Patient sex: M
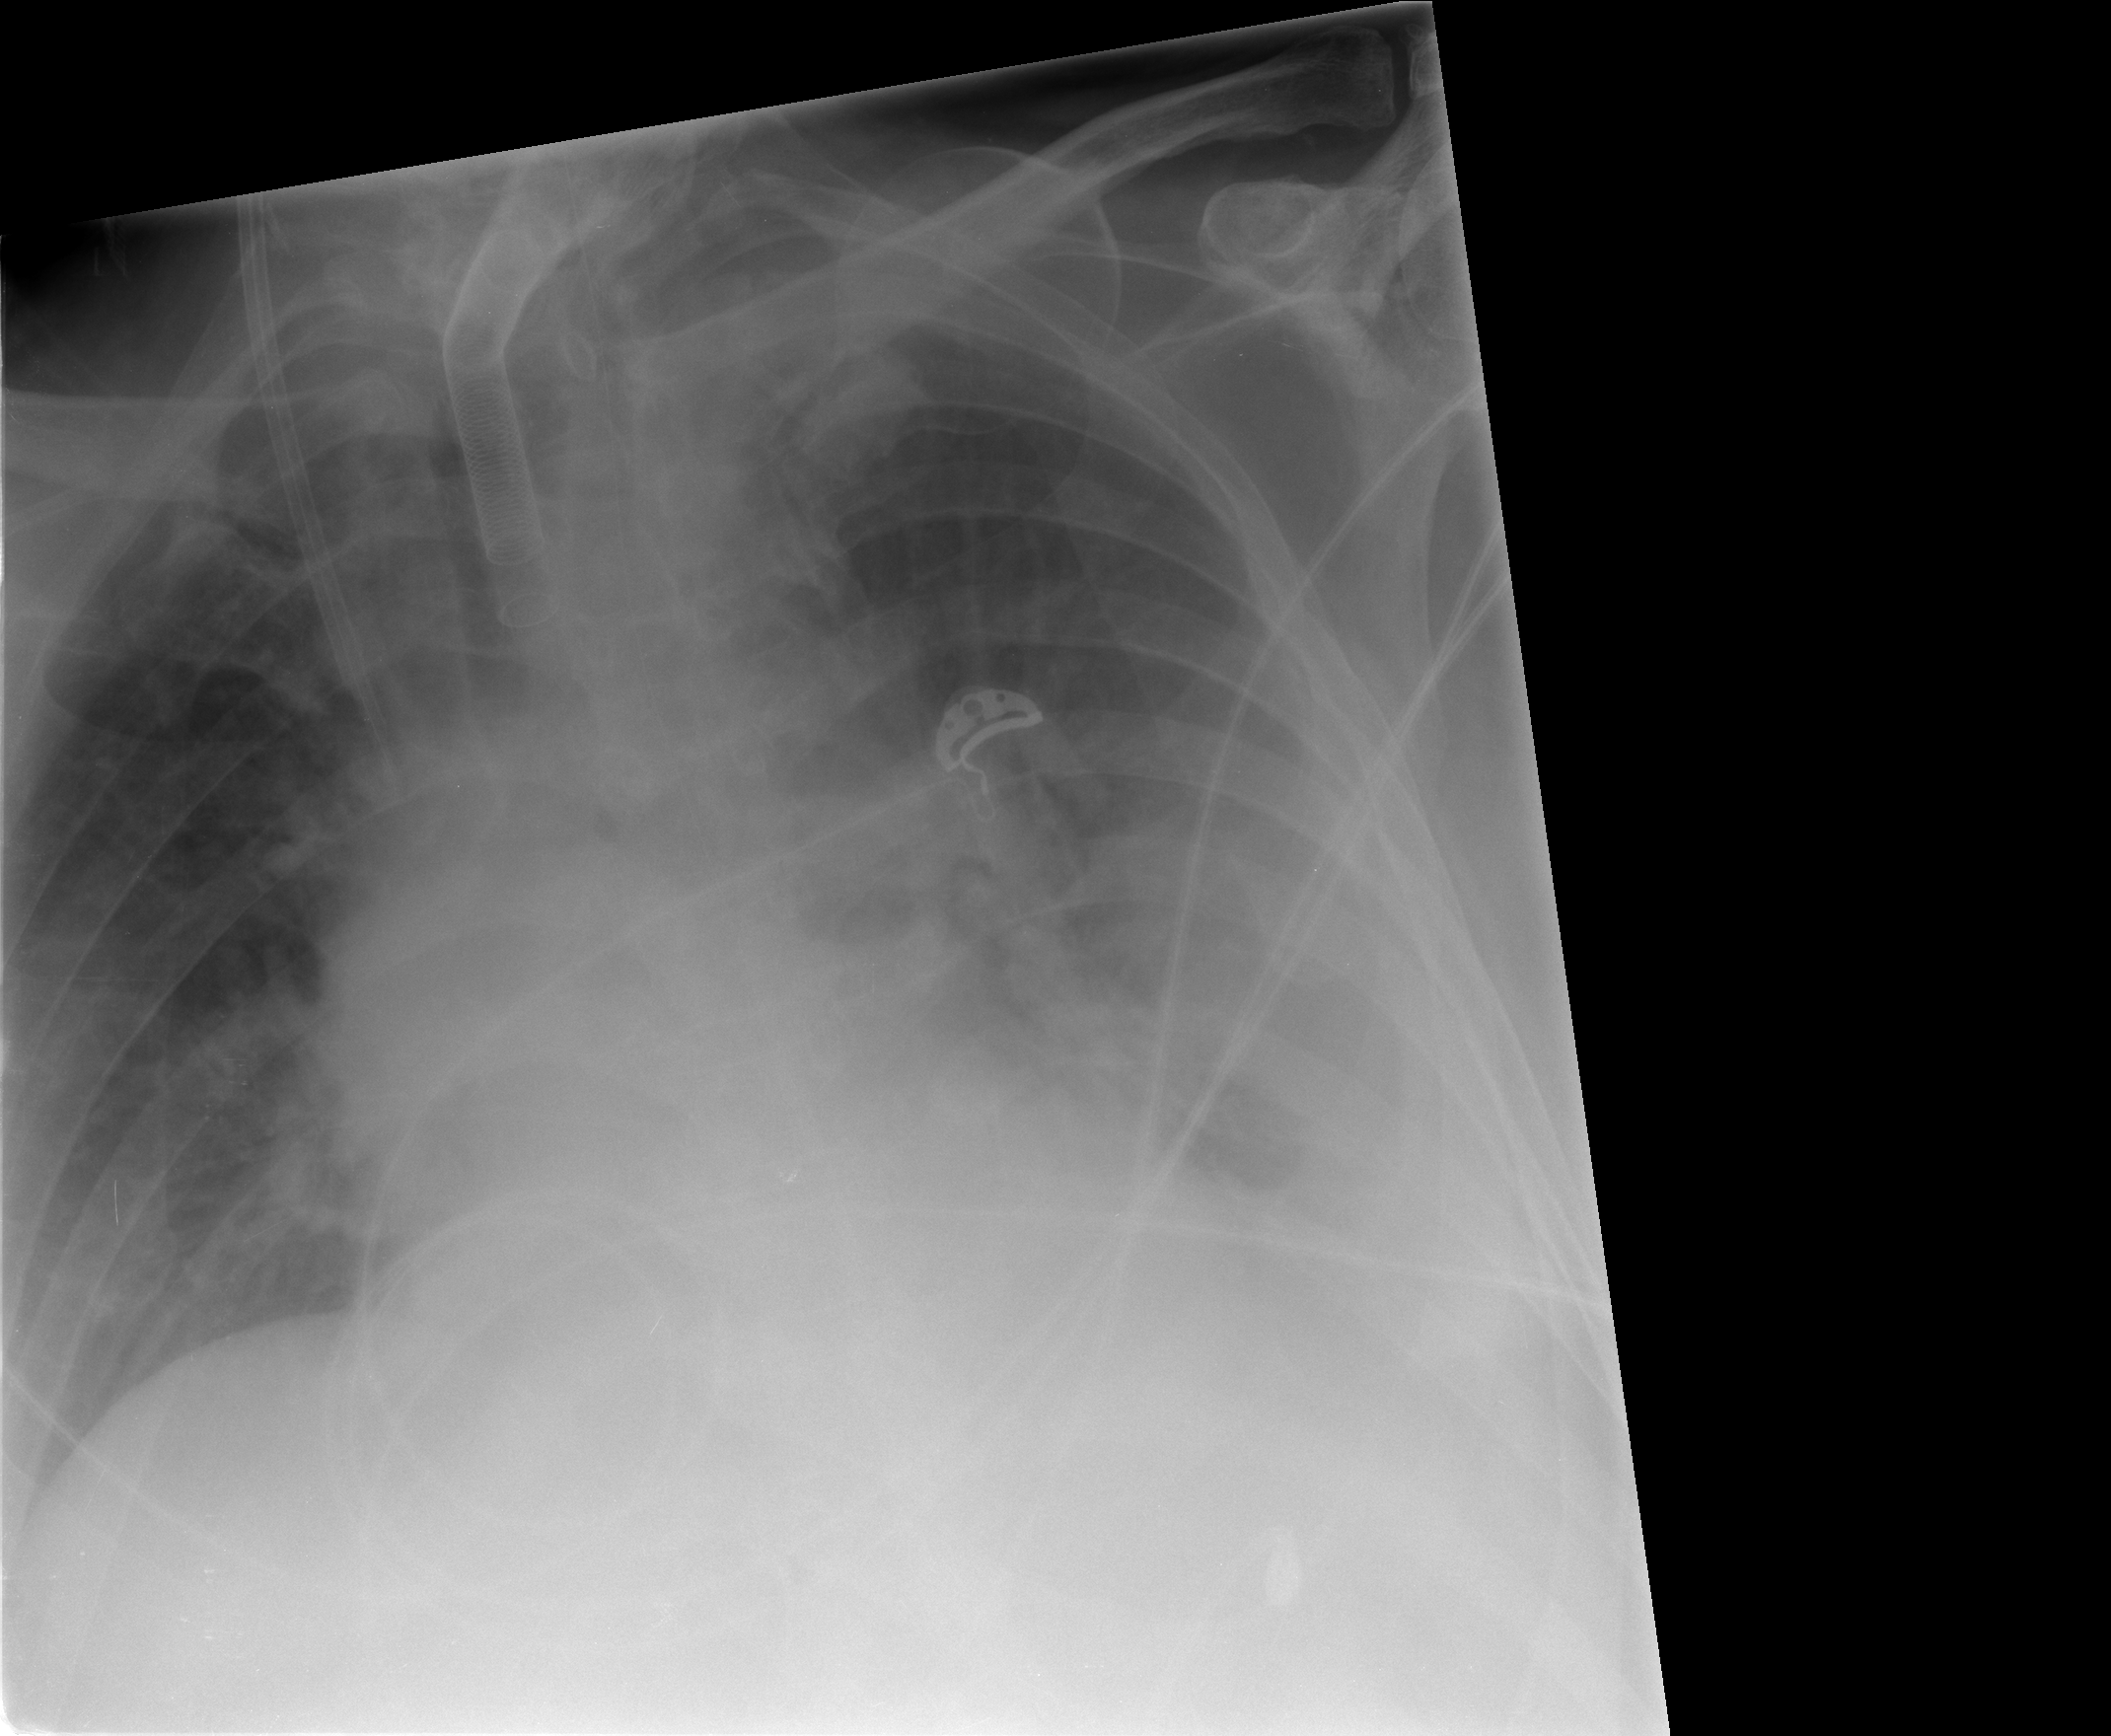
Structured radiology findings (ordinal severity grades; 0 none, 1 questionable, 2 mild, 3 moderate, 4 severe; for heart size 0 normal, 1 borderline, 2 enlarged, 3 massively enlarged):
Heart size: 2
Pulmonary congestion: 2
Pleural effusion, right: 2
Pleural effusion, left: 3
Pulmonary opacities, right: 2
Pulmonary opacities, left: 1
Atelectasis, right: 2
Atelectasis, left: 3